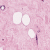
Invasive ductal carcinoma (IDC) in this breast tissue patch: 0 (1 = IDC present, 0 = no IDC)